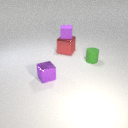
small purple metal cube in front of large red metal cube